Chest X-ray:
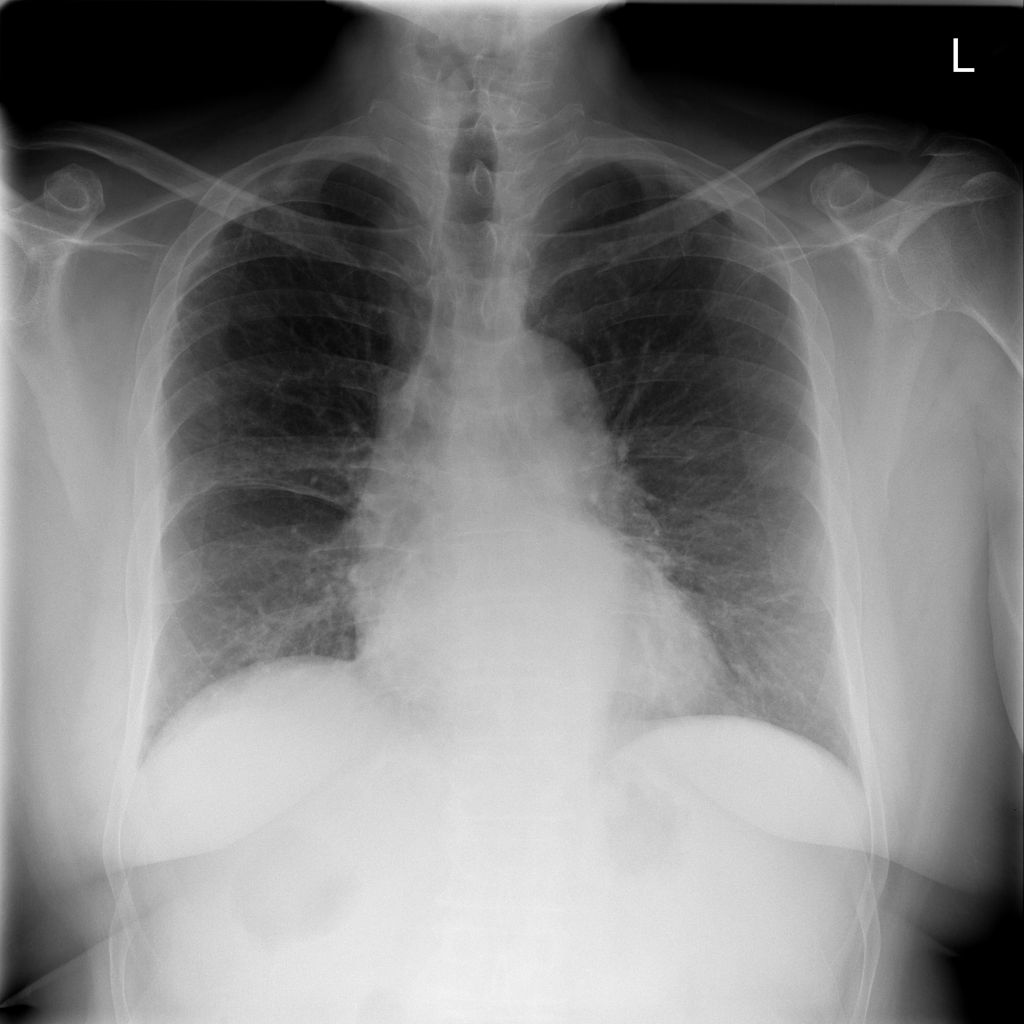
No abnormal finding: yes